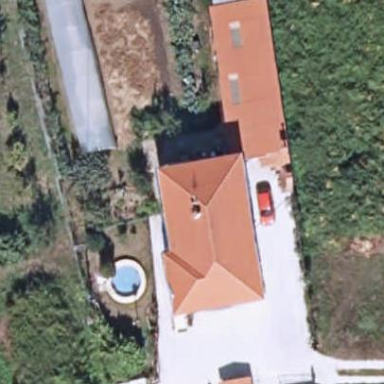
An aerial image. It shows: Simple house.